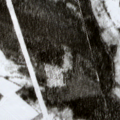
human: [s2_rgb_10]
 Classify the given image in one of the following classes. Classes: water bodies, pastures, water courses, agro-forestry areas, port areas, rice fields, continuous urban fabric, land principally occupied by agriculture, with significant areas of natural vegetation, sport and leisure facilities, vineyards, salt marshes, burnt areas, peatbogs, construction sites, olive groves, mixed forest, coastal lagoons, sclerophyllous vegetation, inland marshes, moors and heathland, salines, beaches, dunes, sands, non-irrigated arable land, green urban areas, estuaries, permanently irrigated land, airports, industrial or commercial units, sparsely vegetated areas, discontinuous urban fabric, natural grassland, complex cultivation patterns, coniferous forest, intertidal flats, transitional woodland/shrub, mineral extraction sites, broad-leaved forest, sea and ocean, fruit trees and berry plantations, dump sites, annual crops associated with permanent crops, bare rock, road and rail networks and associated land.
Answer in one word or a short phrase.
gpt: coniferous forest, transitional woodland/shrub, peatbogs